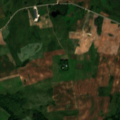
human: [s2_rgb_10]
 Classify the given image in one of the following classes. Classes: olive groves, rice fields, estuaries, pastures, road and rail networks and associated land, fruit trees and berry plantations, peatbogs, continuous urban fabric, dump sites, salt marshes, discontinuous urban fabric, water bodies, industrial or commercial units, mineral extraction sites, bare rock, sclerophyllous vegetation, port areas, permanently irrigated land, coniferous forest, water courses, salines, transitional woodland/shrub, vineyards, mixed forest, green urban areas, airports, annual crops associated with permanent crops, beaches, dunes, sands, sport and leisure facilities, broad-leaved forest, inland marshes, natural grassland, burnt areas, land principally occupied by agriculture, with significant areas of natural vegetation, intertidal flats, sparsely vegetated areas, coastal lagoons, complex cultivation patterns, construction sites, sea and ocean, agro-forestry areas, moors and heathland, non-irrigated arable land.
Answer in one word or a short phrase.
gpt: pastures, complex cultivation patterns, land principally occupied by agriculture, with significant areas of natural vegetation, mixed forest